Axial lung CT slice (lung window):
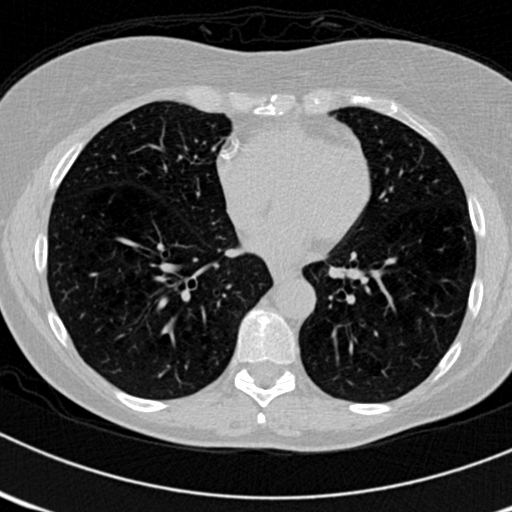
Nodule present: no